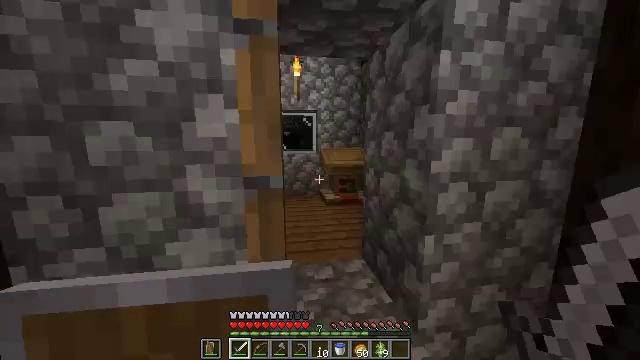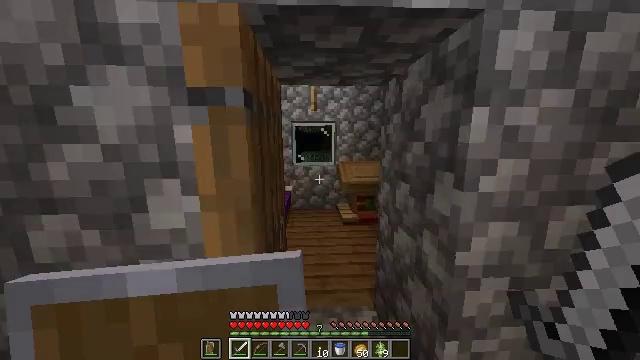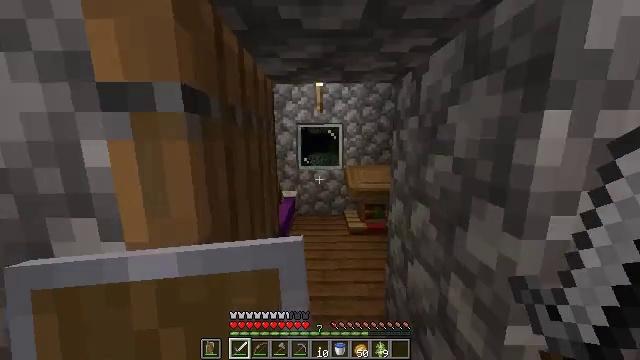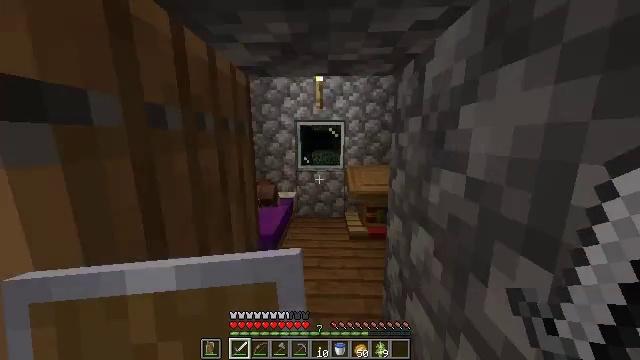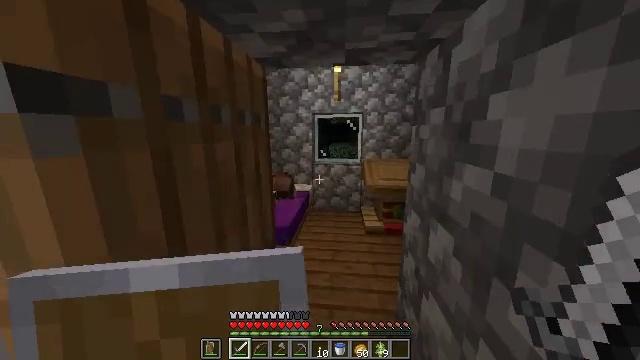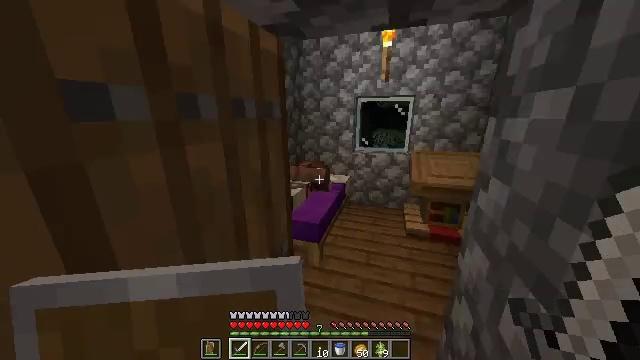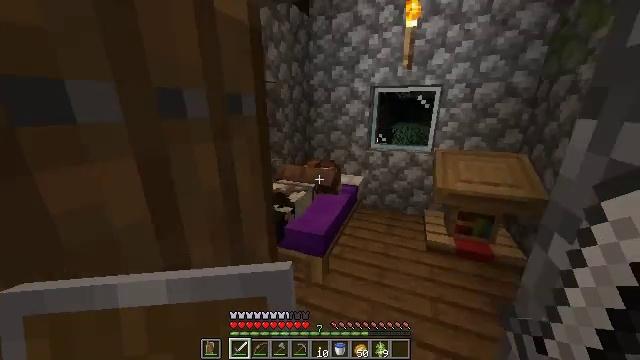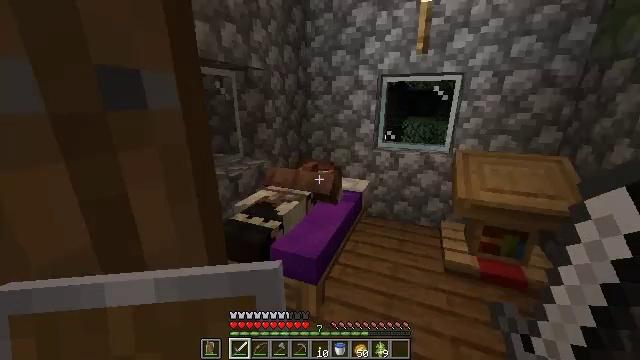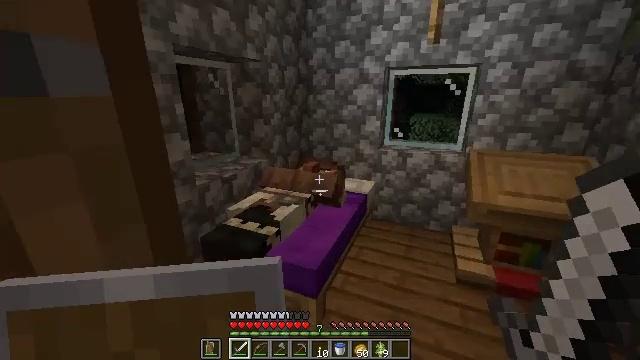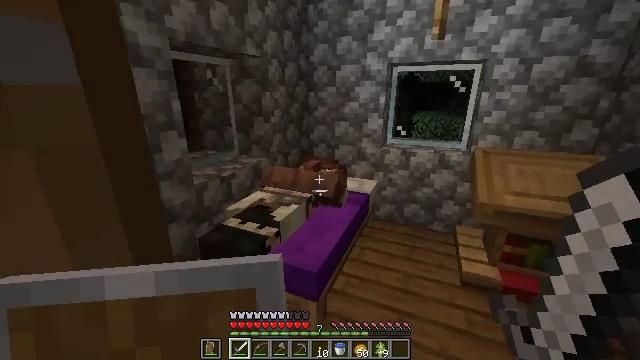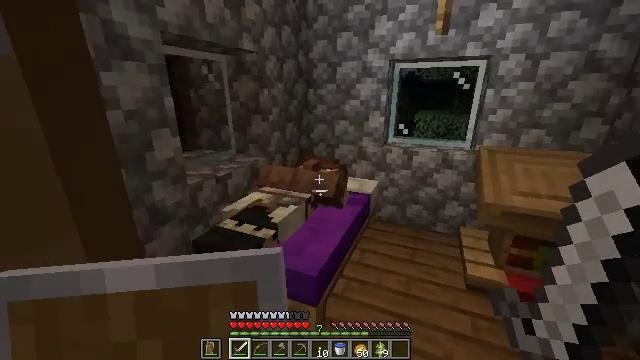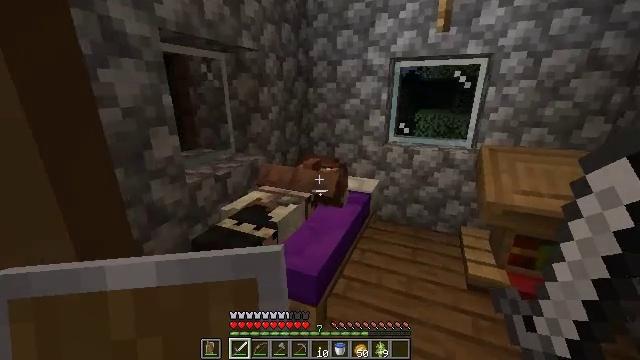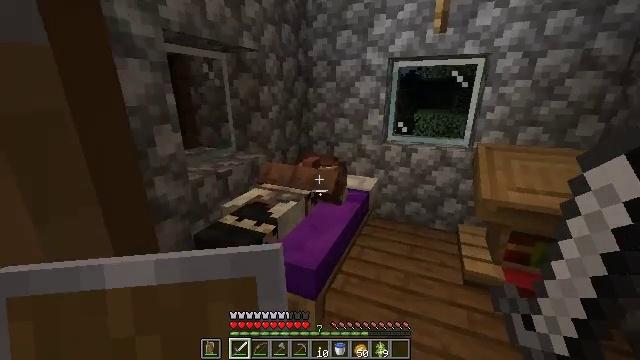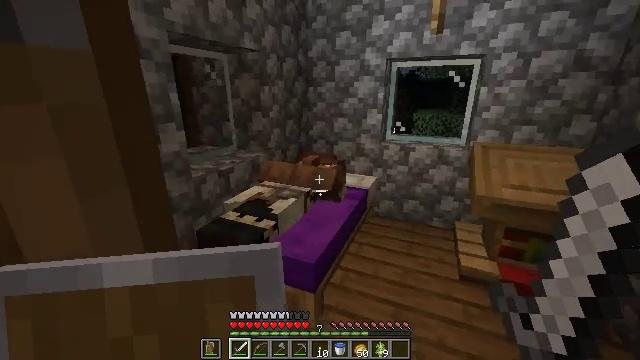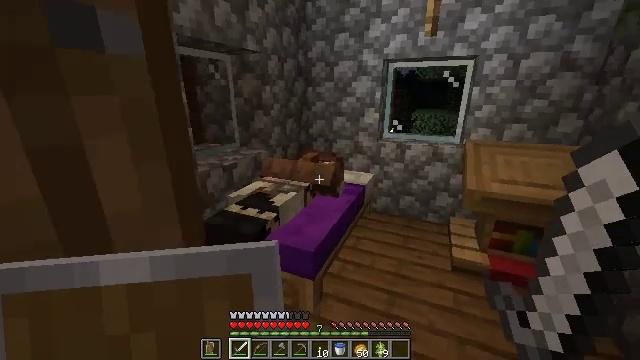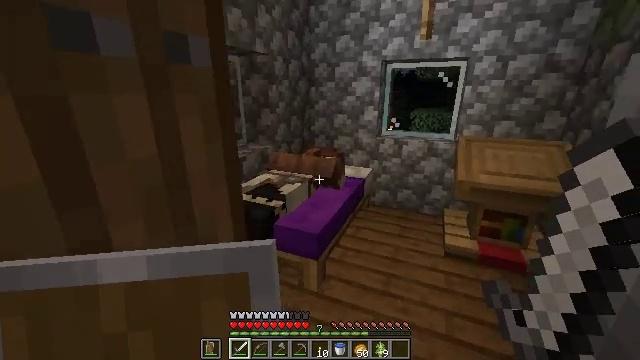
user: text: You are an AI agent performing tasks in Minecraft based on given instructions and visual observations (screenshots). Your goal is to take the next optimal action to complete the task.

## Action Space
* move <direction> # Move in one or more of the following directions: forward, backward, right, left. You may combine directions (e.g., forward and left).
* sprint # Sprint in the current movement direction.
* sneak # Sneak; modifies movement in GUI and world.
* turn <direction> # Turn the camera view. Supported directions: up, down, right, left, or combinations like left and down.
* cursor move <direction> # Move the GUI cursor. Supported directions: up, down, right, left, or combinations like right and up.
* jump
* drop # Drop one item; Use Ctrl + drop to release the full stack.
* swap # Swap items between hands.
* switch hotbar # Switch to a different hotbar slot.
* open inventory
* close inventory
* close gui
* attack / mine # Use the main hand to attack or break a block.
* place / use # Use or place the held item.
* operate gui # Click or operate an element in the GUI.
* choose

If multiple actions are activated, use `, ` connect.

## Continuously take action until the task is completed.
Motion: motion action
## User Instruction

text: Collect the blue bed by attacking it.
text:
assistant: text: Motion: move forward, turn left and down
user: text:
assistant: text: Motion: move forward, turn left
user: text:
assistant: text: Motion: move forward and move right, turn left
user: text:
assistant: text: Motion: move forward and move right, turn left and down
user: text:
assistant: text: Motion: move forward and move right, turn left and down
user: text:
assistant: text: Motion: move forward, turn left and down
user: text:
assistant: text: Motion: move forward
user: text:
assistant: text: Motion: no_op
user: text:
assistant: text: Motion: no_op
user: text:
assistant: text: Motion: no_op
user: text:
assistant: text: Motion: no_op
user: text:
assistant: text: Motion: move back
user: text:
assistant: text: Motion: move back
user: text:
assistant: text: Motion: move back
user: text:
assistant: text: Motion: move back
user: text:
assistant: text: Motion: move back
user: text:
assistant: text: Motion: move back
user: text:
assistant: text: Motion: no_op
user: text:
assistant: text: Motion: no_op
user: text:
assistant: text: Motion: no_op
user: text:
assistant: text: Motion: no_op
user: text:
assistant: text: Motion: no_op
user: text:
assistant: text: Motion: move back
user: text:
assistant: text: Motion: move back, turn left and up
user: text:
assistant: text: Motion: move back, use / place
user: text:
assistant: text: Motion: move back and move right, turn right, use / place
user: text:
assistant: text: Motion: move back and move right, turn right and down
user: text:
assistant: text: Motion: move right, turn right and down
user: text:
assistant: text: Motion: move forward and move right, turn right
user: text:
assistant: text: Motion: move forward and move right, turn right